【题型】解答题　【知识点】平面几何　【难度】easy
如图, $AB$ 是 $\odot O$ 的直径, $CD$ 是 $\odot O$ 的弦, 如果 $\angle ACD = 30^\circ$。

(1) 求 $\angle BAD$ 的度数。

(2) 若 $AD = 2$, 求 $DB$ 的长。

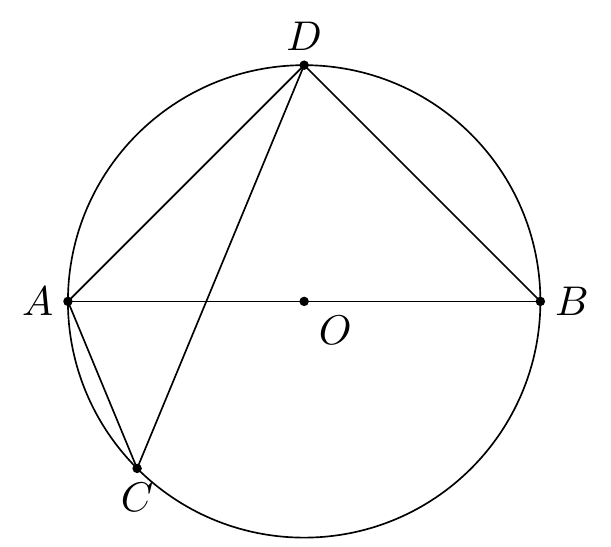
【解答】
解：(1) $\because$ $AB$ 是 $\odot O$ 的直径,

$\therefore$ $\angle ADB = 90^\circ$,

$\because$ $\angle B = \angle ACD = 30^\circ$,

$\therefore$ $\angle BAD = 90^\circ - \angle B = 90^\circ - 30^\circ = 60^\circ$；

(2) $\because$ $\angle B = 30^\circ$,

$\therefore$ 在 $Rt\Delta ADB$ 中, $AB = 2AD = 4$,

$\therefore$ $BD = \sqrt{AB^2 - AD^2} = \sqrt{4^2 - 2^2} = 2\sqrt{3}$。